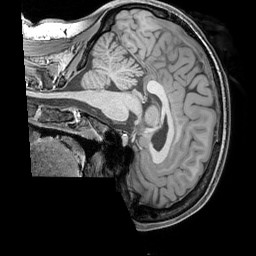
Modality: T1w
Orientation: sagittal
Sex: female
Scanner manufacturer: siemens
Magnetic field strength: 3 T
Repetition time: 2.3 s
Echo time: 0.00226 s